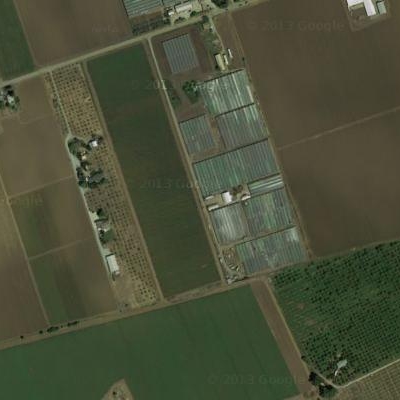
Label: bField